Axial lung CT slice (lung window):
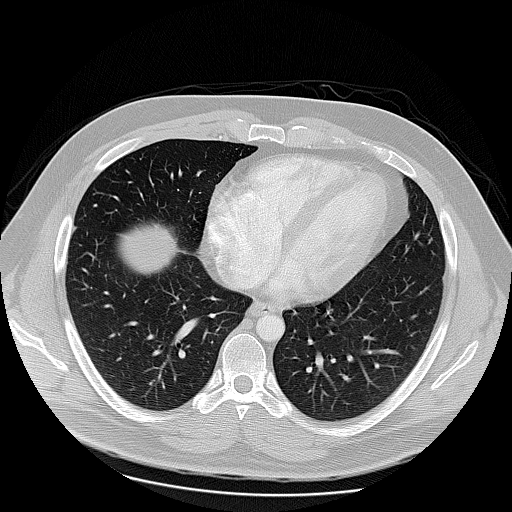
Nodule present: no